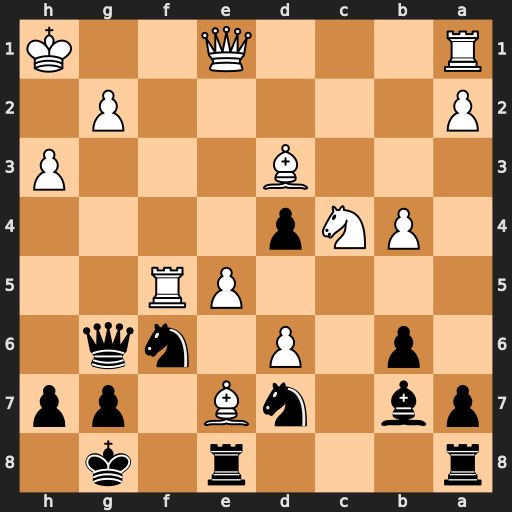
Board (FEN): r3r1k1/pb1nB1pp/1p1P1nq1/4PR2/1PNp4/3B3P/P5P1/R3Q2K
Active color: b
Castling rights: -
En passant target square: -
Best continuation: Qxg2#